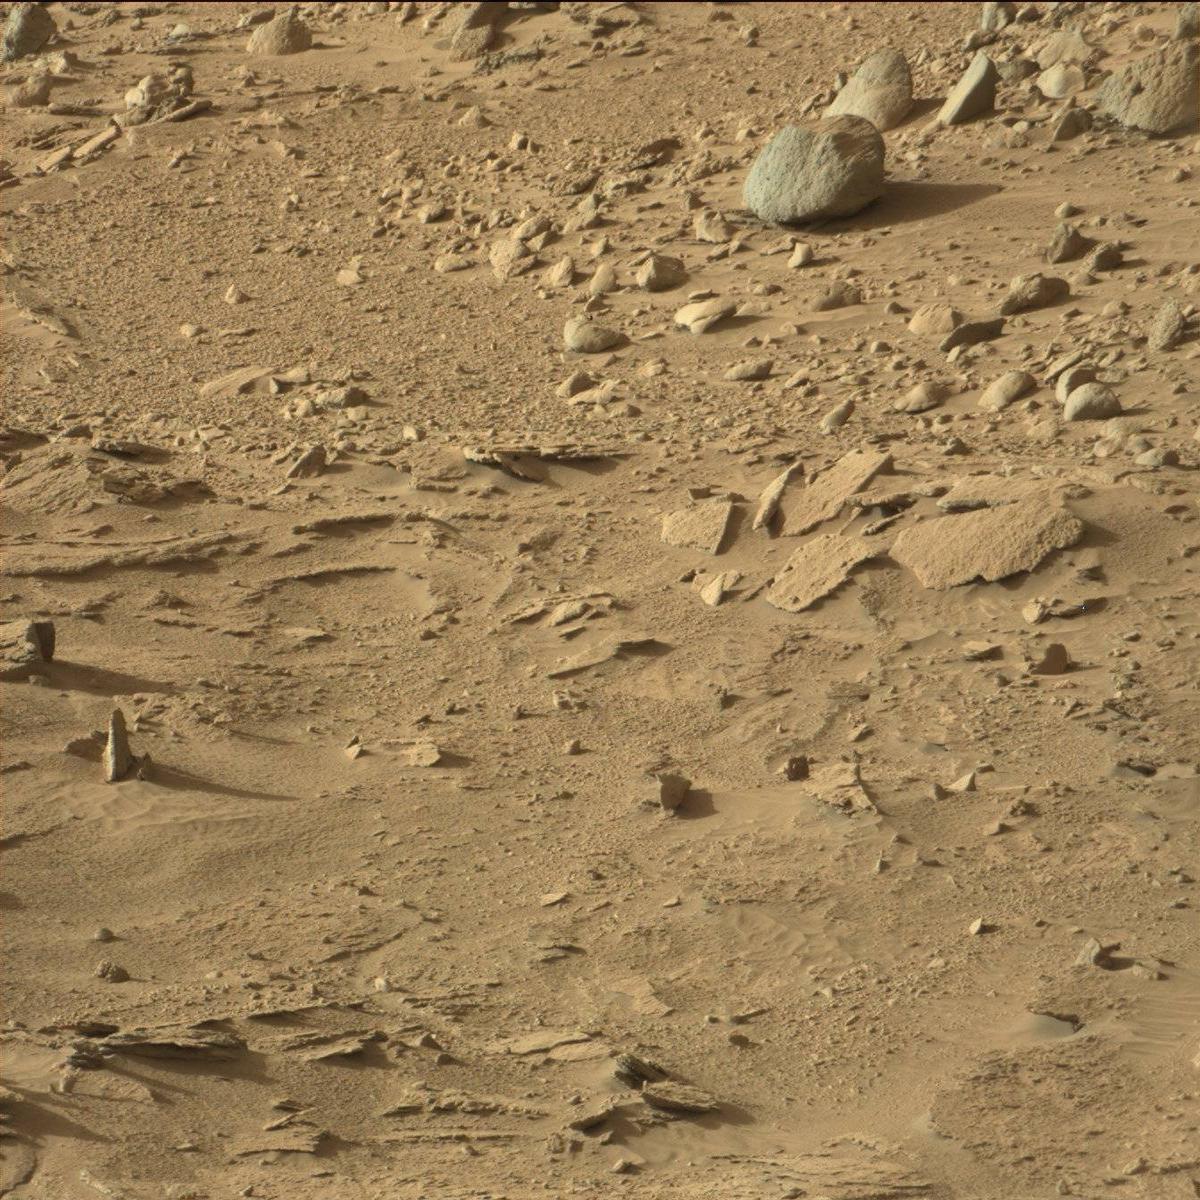
Terrain classes present: Bedrock, Rock, Sand / Soil